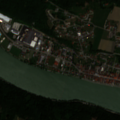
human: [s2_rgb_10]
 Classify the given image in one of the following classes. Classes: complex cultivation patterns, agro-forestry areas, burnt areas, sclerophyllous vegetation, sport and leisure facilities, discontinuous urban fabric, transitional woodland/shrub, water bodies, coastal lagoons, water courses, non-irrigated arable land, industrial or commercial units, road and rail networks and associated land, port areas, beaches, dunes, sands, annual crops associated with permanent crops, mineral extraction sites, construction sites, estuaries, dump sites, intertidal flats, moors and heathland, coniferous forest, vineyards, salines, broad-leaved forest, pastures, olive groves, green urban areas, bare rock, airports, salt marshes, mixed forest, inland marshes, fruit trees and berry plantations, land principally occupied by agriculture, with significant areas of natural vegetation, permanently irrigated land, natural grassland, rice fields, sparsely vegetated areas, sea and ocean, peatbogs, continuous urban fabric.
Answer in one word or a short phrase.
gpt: discontinuous urban fabric, complex cultivation patterns, broad-leaved forest, coniferous forest, mixed forest, water courses